Question: I am having problem in setting the background color of a SysLink Control.
I have a group box and also couple of SysLink Controls. When I change the back color of group box and also the syslink control, this is what it looks like...

It doesn't go even after adjusting the width of the control.
Here is my code:
'''
HBRUSH PanelDlg::OnCtlColor(CDC* pDC, CWnd* pWnd, UINT nCtlColor)
{
pDC->SetBkColor(RGB(0, 0, 255));//RGB(223, 233, 247)
pDC->SetTextColor(RGB(0, 0, 0));
return (HBRUSH)GetStockObject(NULL_BRUSH);
}
'''
and OnPaint...
'''
void PanelDlg::OnPaint()
{
CRect rect1;
GetDlgItem(IDC_MENU_GROUP_BOX)->GetWindowRect(&rect1);
ScreenToClient(&rect1);
CPaintDC dc(this);
dc.FillSolidRect(&rect1, RGB(0, 0, 255));// RGB(223, 233, 247)); //247
CDialogEx::OnPaint();
}
'''
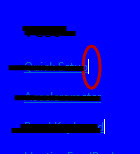
Answer: I don't think you need a 'OnPaint()' handler, try returning a brush with the same background color in 'OnCtlColor()', like in <URL> to a similar question.